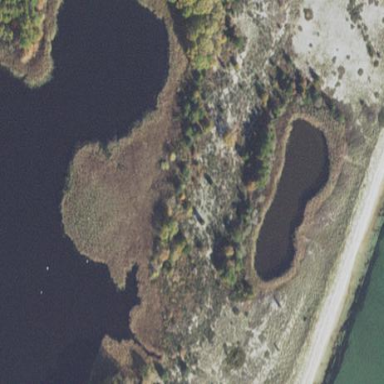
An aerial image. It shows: Wetland area characterized by wet meadow.